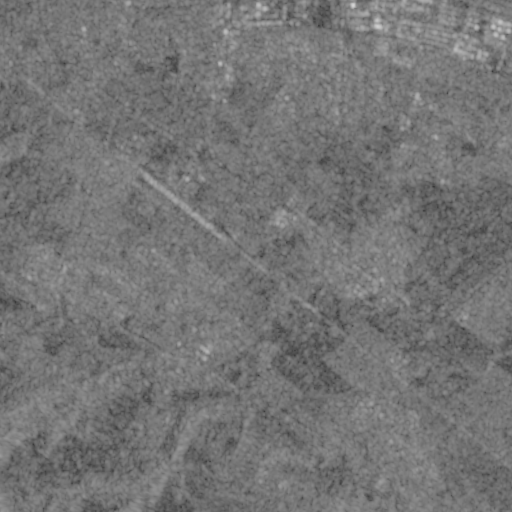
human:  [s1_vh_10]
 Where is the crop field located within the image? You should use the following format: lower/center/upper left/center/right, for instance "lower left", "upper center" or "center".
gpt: The crop field is located in the lower of the image.
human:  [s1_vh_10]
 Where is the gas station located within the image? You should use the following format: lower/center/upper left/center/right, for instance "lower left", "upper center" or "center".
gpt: The gas station is located in the upper right of the image.
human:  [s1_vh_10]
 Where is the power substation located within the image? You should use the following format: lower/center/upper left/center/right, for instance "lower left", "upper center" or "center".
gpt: The power substation is located in the upper left of the image.
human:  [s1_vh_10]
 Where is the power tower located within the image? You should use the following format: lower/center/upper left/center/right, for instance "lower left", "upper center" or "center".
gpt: The power tower is located in the upper left of the image.
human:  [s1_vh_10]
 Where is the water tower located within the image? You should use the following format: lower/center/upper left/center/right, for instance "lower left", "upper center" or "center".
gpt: The water tower is located in the upper left of the image.
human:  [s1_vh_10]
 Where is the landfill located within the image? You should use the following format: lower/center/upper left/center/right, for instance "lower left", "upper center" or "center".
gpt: There is no landfill in the image.

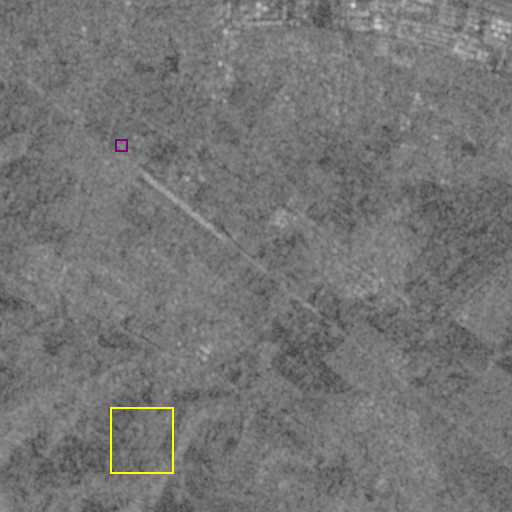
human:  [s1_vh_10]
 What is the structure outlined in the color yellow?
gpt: The structure outlined in yellow is a crop field.
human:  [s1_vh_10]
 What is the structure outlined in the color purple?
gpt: The structure outlined in purple is a power substation.
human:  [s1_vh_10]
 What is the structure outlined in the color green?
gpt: There is no green outline.